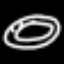
Label: donut